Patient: sex M, age 64
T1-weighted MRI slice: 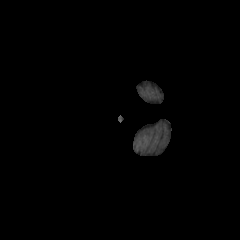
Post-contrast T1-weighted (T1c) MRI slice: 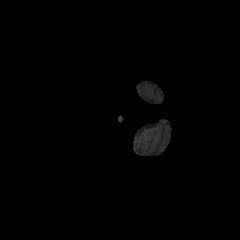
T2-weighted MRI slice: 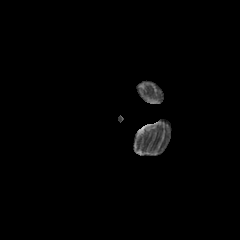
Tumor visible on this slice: no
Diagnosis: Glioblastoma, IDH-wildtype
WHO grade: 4